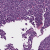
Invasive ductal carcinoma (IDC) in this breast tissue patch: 1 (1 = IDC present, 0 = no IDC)